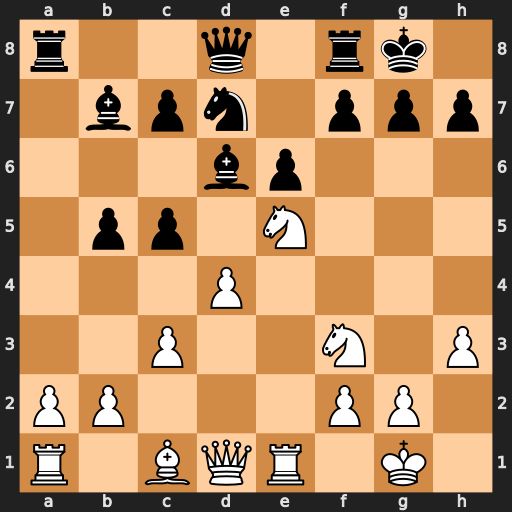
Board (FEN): r2q1rk1/1bpn1ppp/3bp3/1pp1N3/3P4/2P2N1P/PP3PP1/R1BQR1K1
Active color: w
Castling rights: -
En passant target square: -
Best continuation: Nxd7 Qxd7 dxc5